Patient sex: F
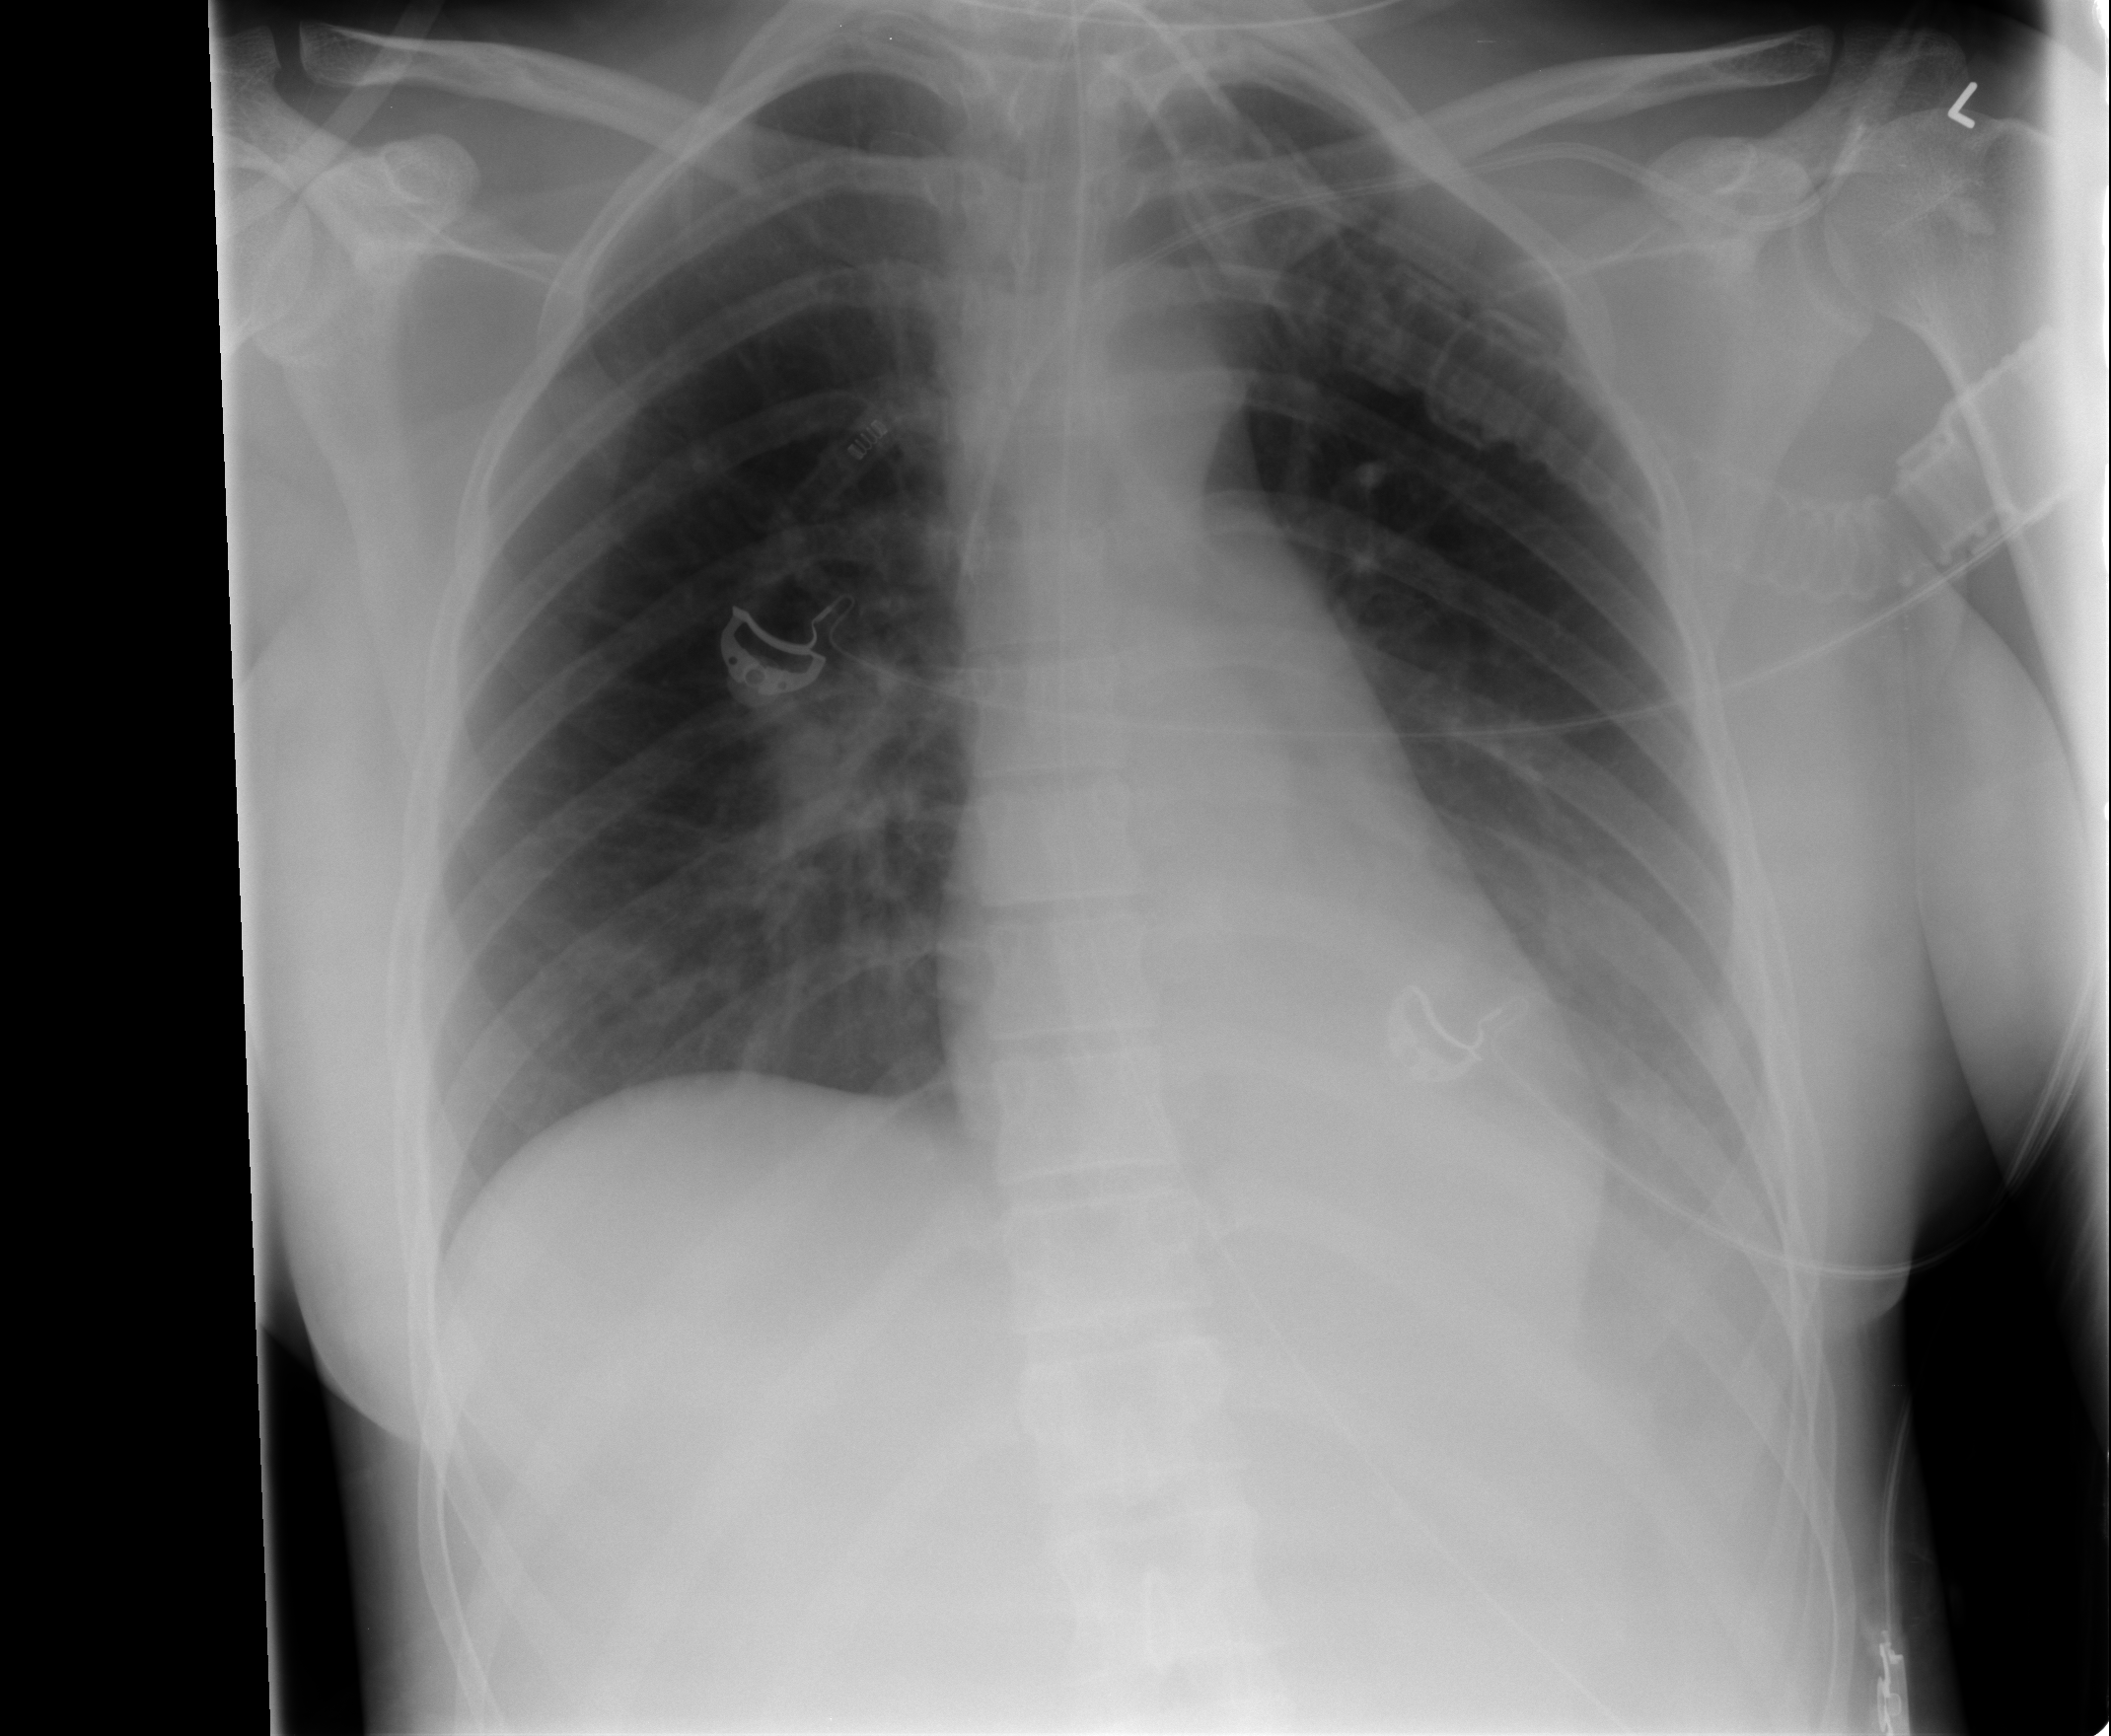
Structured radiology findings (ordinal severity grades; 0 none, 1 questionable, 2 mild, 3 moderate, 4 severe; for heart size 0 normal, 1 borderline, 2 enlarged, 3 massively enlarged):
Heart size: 0
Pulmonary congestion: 0
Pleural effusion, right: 0
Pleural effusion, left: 2
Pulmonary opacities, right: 0
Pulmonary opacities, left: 0
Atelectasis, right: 0
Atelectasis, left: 2